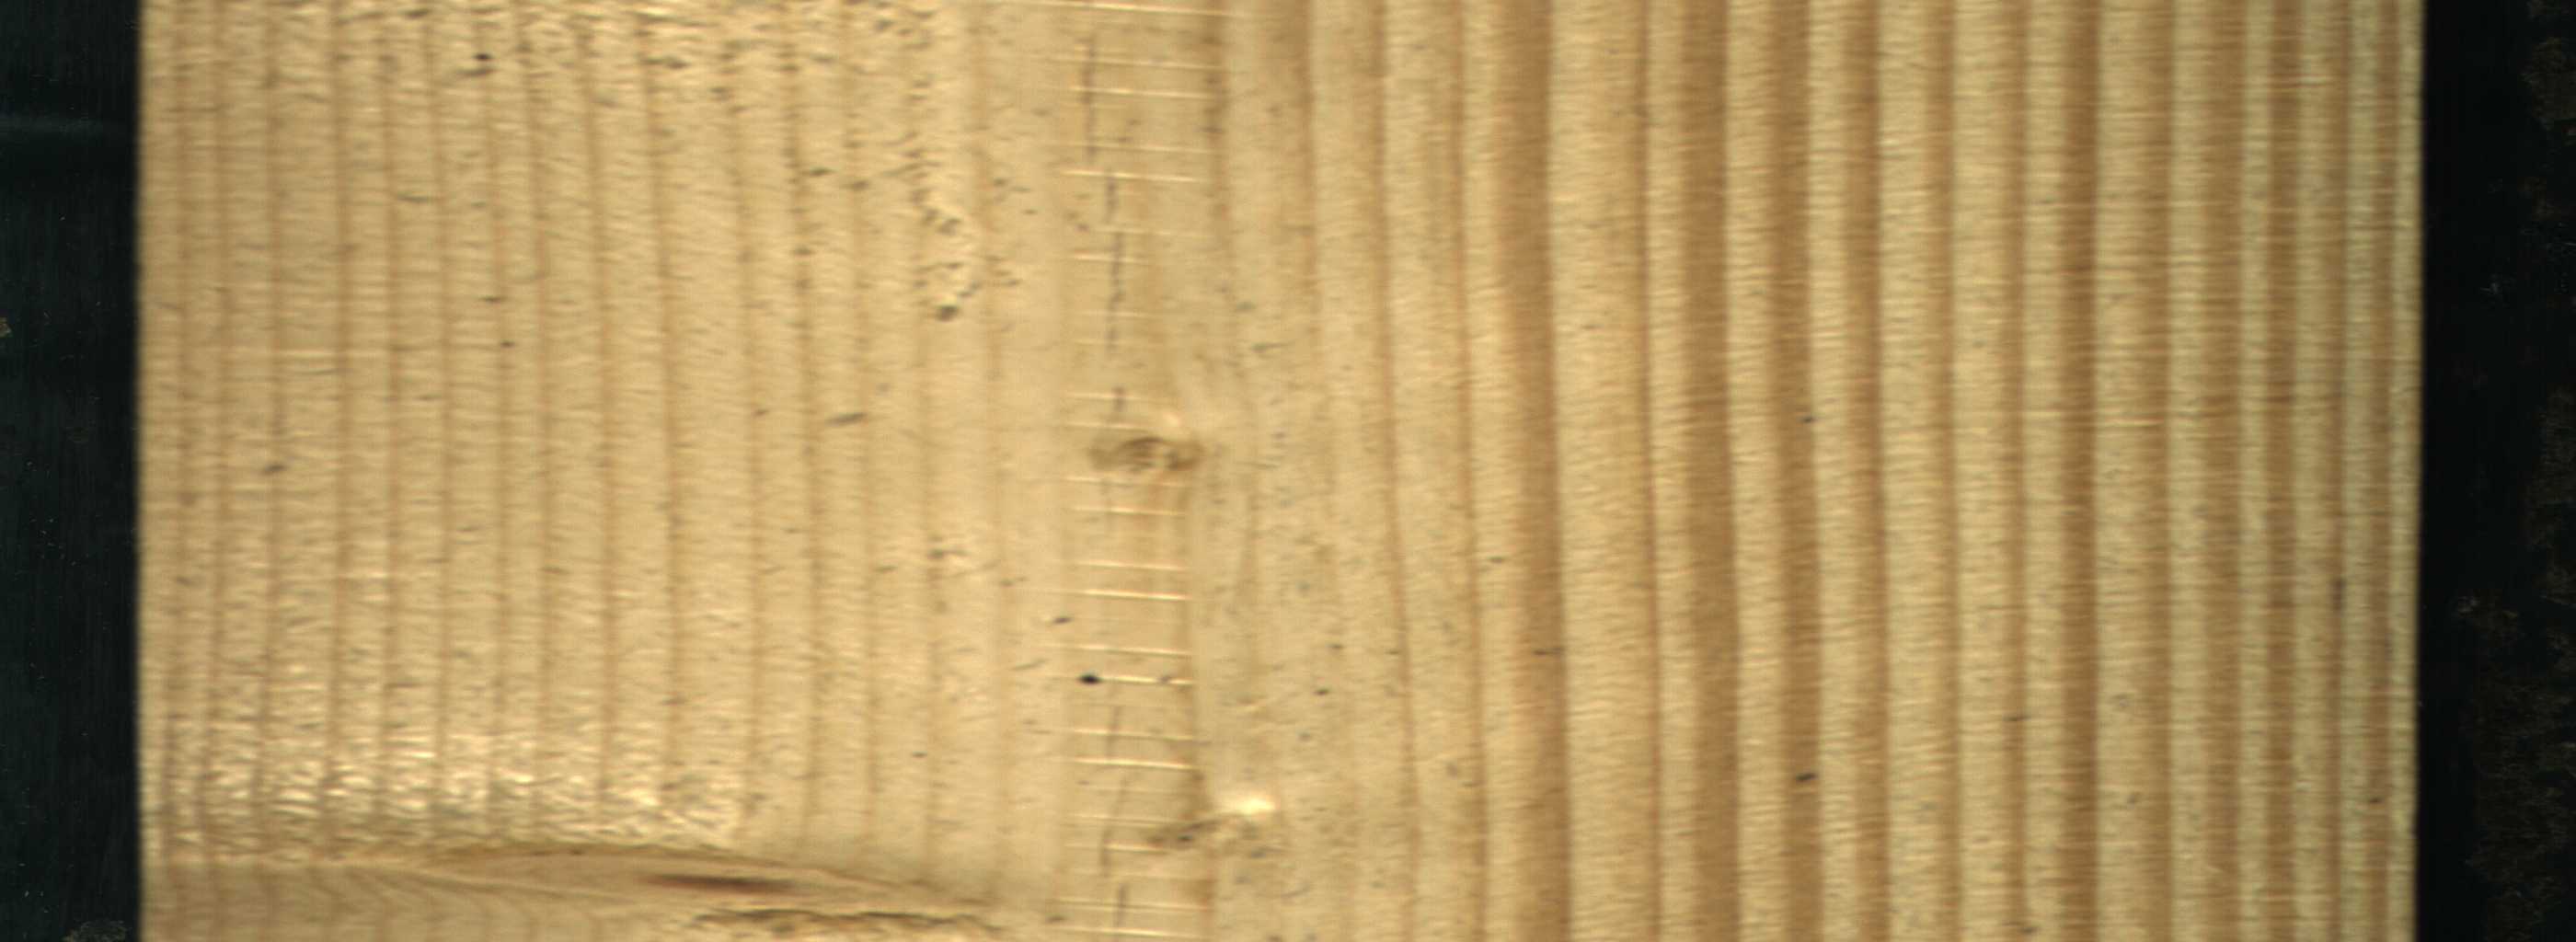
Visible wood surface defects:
Live_Knot